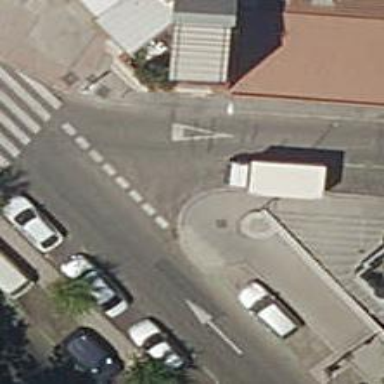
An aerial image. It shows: Footway made of paving stones.